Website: bh-photo
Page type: customer-info-address
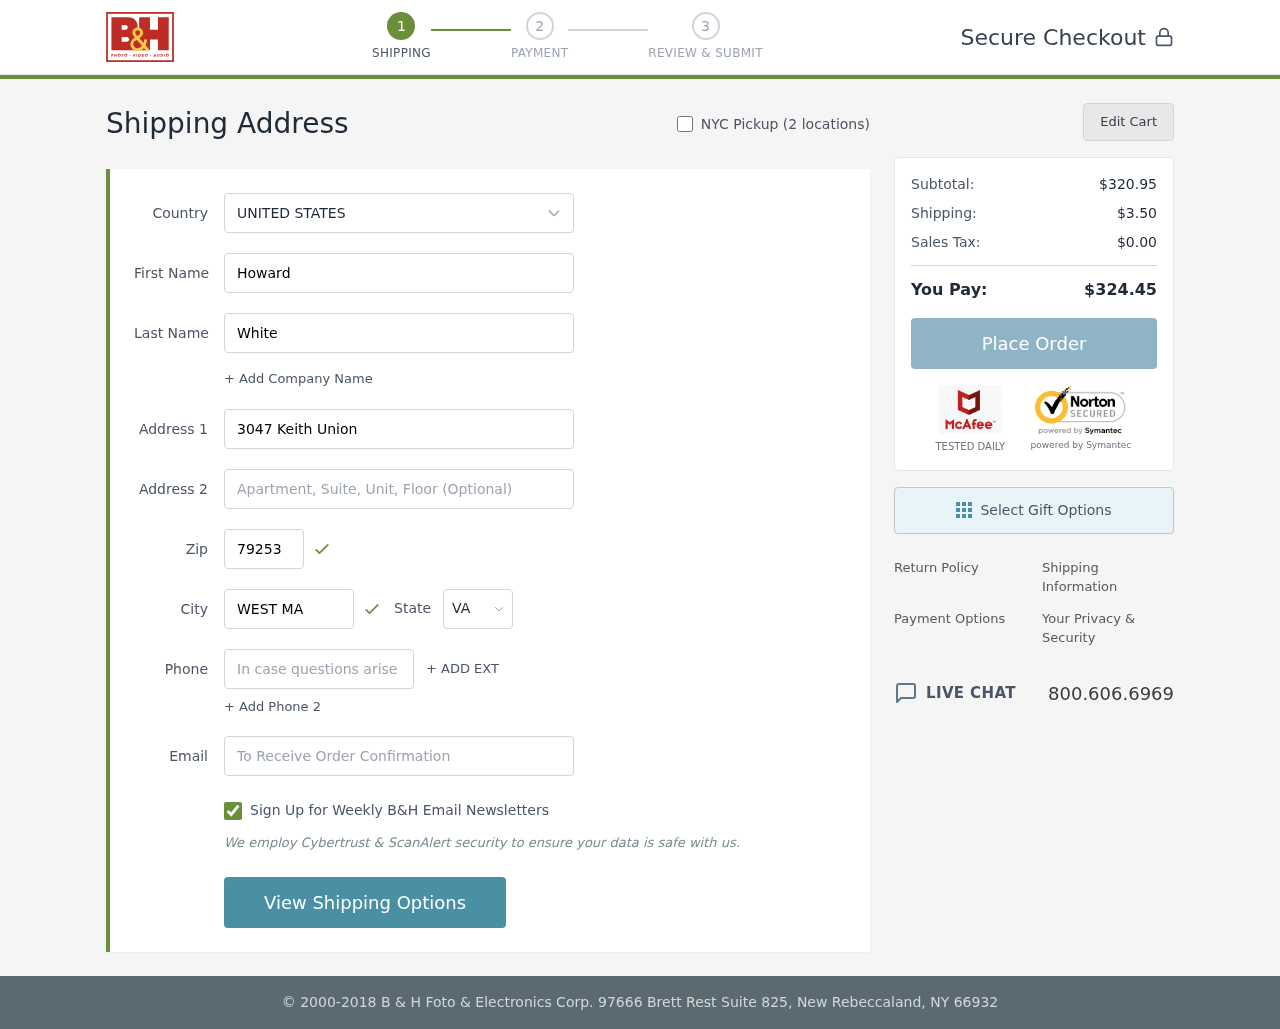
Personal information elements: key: PII_CITY
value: West Maurice
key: PII_COUNTRY
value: United States
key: PII_EMAIL
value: howard_white@hotmail.com
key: PII_FIRSTNAME
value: Howard
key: PII_LASTNAME
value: White
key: PII_PHONE
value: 5304673809
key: PII_POSTCODE
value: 79253
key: PII_STATE_ABBR
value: VA
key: PII_STREET
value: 3047 Keith Union
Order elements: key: ORDER_SUBTOTAL
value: $320.95
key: ORDER_SHIPPING_COST
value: $3.50
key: ORDER_TAX
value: $0.00
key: ORDER_TOTAL
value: $324.45